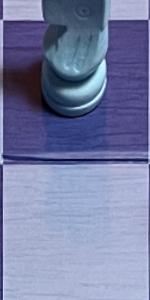
Label: Empty